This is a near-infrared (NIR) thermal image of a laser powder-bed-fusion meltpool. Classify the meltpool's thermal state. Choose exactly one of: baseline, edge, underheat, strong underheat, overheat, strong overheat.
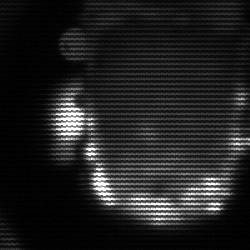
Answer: baseline